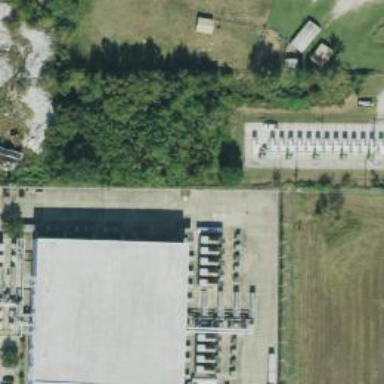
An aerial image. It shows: Generator is pictured.